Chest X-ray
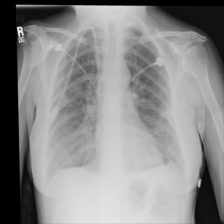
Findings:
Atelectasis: negative
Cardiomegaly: negative
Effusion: negative
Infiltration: negative
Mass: negative
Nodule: negative
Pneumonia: negative
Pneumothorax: negative
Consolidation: negative
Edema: negative
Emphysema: negative
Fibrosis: negative
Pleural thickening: negative
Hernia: negative